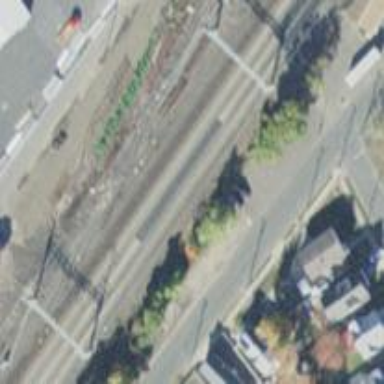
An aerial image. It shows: Rail spur service.